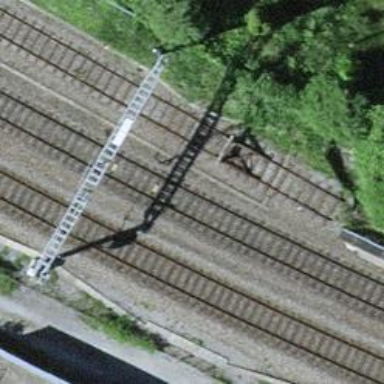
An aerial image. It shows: Railway buffer stop.